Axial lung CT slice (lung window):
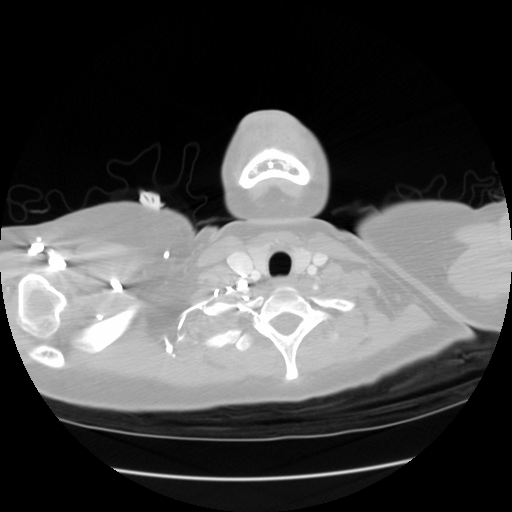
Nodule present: no